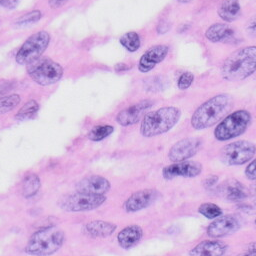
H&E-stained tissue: Skin